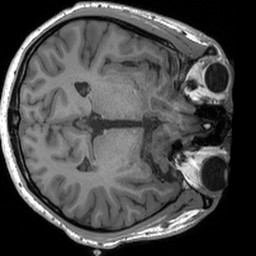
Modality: T1w
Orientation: axial
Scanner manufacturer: siemens
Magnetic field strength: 3 T
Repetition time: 1.54 s
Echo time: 0.00234 s